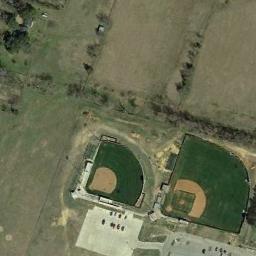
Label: baseball_diamond